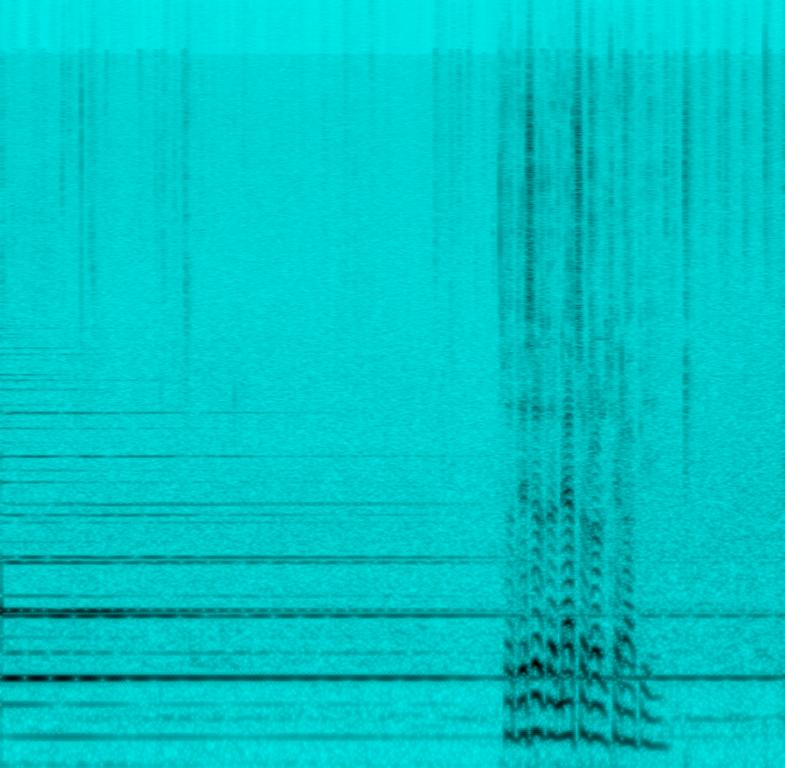
The soundtrack has a bell ringing producing several overtones and a man speaking the benefits of the therapy. The music produced is healing in nature and helps in the overall well-being. The sound quality is pretty average. The tempo is slow.